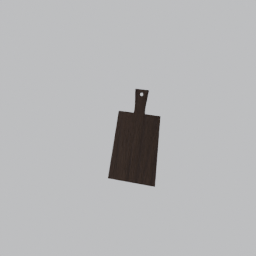
Label: tools